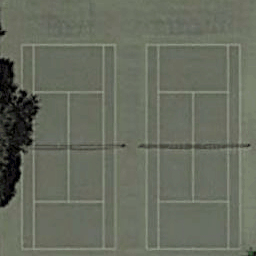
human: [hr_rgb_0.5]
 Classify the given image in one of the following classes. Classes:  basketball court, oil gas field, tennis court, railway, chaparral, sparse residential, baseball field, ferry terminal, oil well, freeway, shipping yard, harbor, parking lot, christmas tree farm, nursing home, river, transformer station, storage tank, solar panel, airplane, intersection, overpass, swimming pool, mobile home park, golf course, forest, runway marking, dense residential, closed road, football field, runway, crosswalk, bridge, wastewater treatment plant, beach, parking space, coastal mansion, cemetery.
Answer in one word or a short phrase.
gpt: tennis court